Question: I'm trying to convert an image based info-graphic to html and css. I can get 90% there, but am looking for some help with the folded ribbon effect .
The info-graphic has Yes/No directions like this:
The end of the "ribbon" is folded under and pokes out the bottom with a darker shade of the primary colour.

Here is what i have so far:
'''
<style>
.container { display: flex; flex-wrap: wrap; background-color: white; border-radius: 1em; }
.container .header { width: 100%; font-size: 3em; font-weight: bold; line-height: 0.9; padding: 1em 3em !important; text-align: center }
.container .child:first-child { width: 100%; }
.container .child:not(:first-child) { width: 50%; font-size: 13px; }
.container .child { display: inline-block; padding: 1em; }
.container .leftcol { border-right: 2px solid black; }
.container .redright { position: relative; background-color: #cd1719; color: white; font-size: 3em; font-weight: bold; padding-left: 0.5em; border-radius: 0.25em; margin-bottom: 0.5em; }
.container .greenleft { position: relative; background-color: #7fbc03; color: white; text-align: right; font-size: 3em; font-weight: bold; padding-right: 0.5em; border-radius: 0.25em; margin-bottom: 0.5em; }
.container .greenleft::before { content: ""; position: absolute; top: 0; left: 0; border-width: 1.5em 1em 1.25em 0; border-color: white #7fbc03 transparent transparent; display: block; border-style: solid; bottom: -1em; }
</style>
'''
'''
<div class="container">
<div class="child header">Header</div>
<div class="child leftcol">
<div class="greenleft">Yes</div>
<p>Content on the left</p>
</div>
<div class="child rightcol">
<div class="redright">No</div>
<p>Content on the right</p>
</div>
</div>
'''
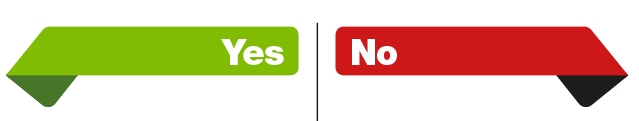
Answer: I would do it like below:
'''
.box {
width: 200px;
padding: 10px 20px;
margin: 40px 80px;
color: #fff;
text-align: right;
background: #7fbc03;
border-radius: 8px;
position: relative;
z-index: 0;
}
.box::before,
.box::after {
content: "";
position: absolute;
z-index: -1;
top: 0;
bottom: 0;
background: inherit;
border-radius:inherit;
border-bottom-left-radius:0;
transform-origin: top left;
}
.box::before {
left: 0;
right: 20%;
transform: skewX(-40deg);
}
.box::after {
z-index: -2;
left: 1px;
height: 130%; /* ~ 100%/cos(40deg) */
width: 40px;
filter: brightness(0.7);
transform: rotate(40deg);
}
.right {
text-align: left;
background: #cd1719;
}
.right::before {
right: 0;
left: 20%;
border-bottom-right-radius:0;
border-bottom-left-radius:inherit;
transform: skewX(40deg);
}
.right::after {
right: 1px;
left: auto;
transform-origin: top right;
border-bottom-right-radius:0;
border-bottom-left-radius:inherit;
transform: rotate(-40deg);
}
'''
'''
<div class="box">YES</div>
<div class="box right">NO</div>
<div class="box right" style="background:lightblue;">Two <br> lines</div>
<div class="box" style="background:purple;width:auto;">full width</div>
<div class="box right" style="background:orange;width:auto;display:inline-block">auto width</div>
'''
<URL>